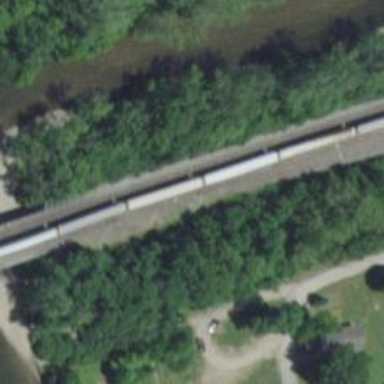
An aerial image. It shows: Railway siding for service.